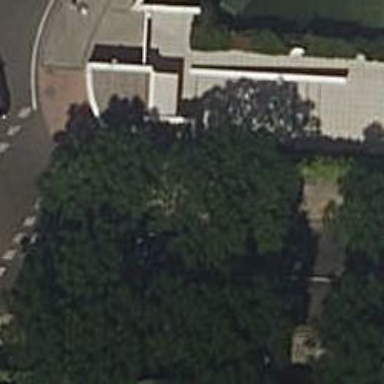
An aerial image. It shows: Sidewalk.